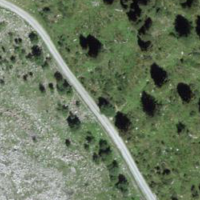
EUNIS habitat code: 31
Species observed at this site:
Alnus alnobetula